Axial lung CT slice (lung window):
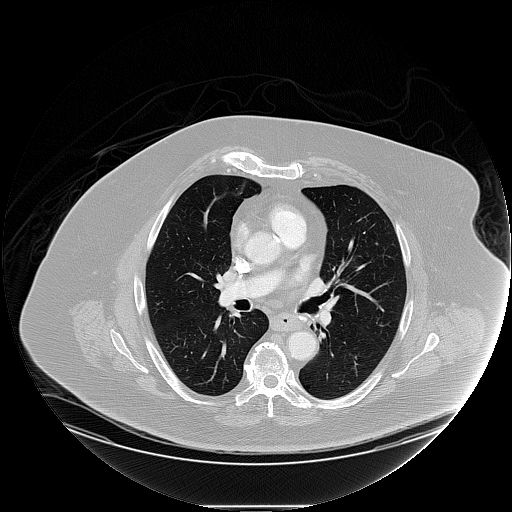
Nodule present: no